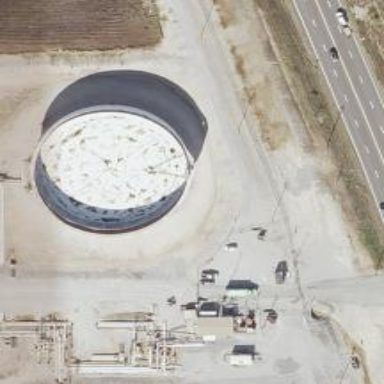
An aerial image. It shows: Storage tank which is man-made.